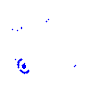
Particle: electron